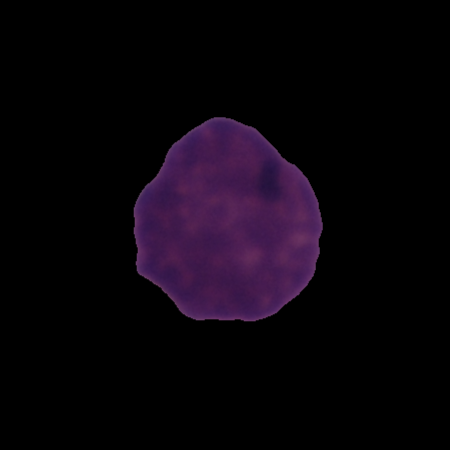
Label: healthy